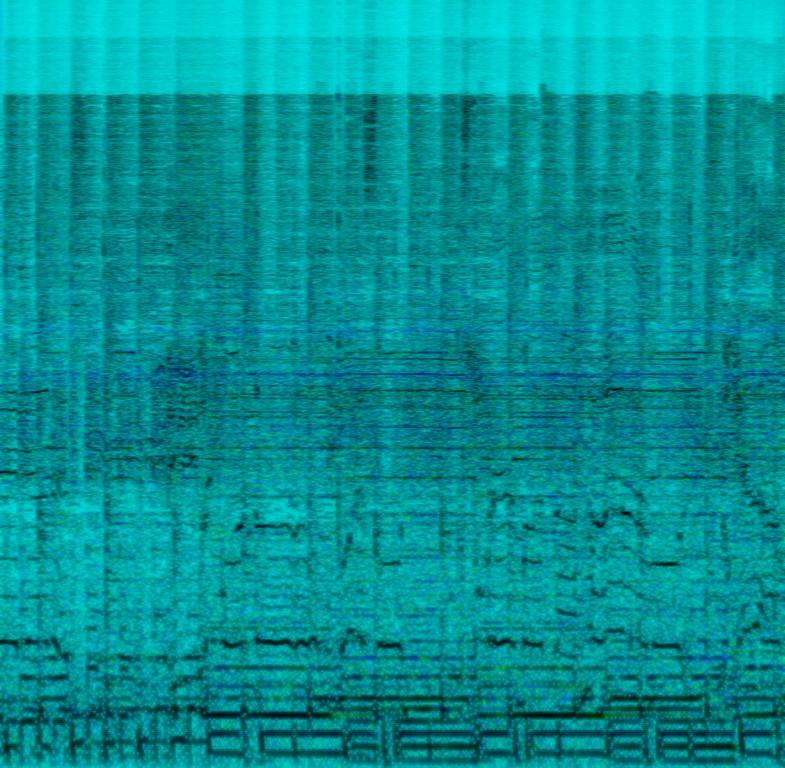
This is a ska punk music piece. There is a male vocalist with a raspy voice singing in the Spanish language. The keyboard and the electric guitar are playing the melody while there is a bass guitar playing in the background. The rhythm consists of fast tempo acoustic drum beats. The atmosphere is lively. This piece can be played at sports venues.